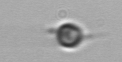
Label: Acanthoica_quattrospina